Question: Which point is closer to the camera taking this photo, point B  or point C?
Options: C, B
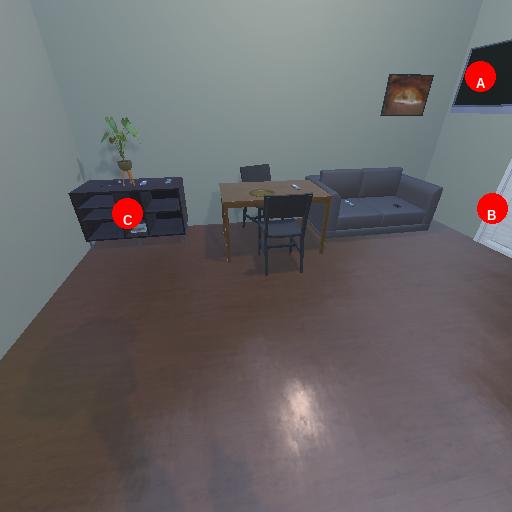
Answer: C